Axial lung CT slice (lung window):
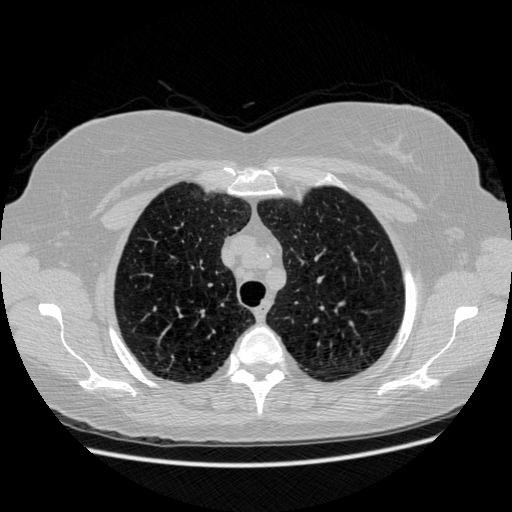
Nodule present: no